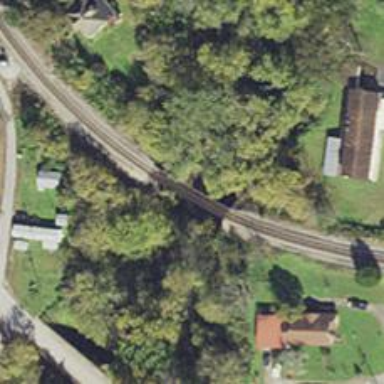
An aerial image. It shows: Railway bridge.